Question: I want to post to user time-line with their current activity with photo uploaded by them.
For example:
I voted 'xyz movie'.
..image1.. ..image2.. ..image3..
Mutiple photos possible? If yes, Is there limit of photos.I need to show 3-5 photos
Similar to Candy crush saga game post:
(just for reference,not exactly like this. For curiosity I wanted to know whether this is two posts?)

Which api can we use for this?
Is this possible with FB.ui feed api?
'''
FB.ui(
{
method: 'feed',
to:'the Facebook ID of the person you wanna send',
name: 'Facebook Dialogs',
link: 'http://emplido.com',
picture: 'http://fbrell.com/f8.jpg',
caption: 'Reference Documentation',
description: 'Dialogs provide a simple, consistent interface for applications to interface with users.'
},
function(response) {
if (response && response.post_id) {
alert('Post was published.');
} else {
alert('Post was not published.');
}
}
);
'''
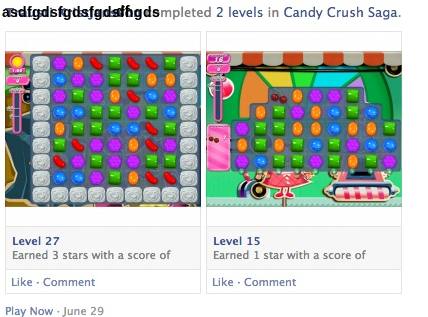
Answer: What you want is called rich stories, you can create them with open graph, <URL> you can see what are the options available.
This is no easy deal, since you have a lot of options, so you really need to read the open graph docs to find which action fits best. In the docs you have a complete "how to", including how to post an action on a users wall with <URL>
Remember that you have to two types of actions, (docs <URL>
I know that documentation isn't the best answer or the one you wanted to, but in this case it's really necessary, as I said before, you have too many options, that allows you to create the best user experience for your app.
Quoting the docs here's a little example on how to create a story with open graph
To publish an action, make an HTTP POST to the following Graph API endpoint:
'''
/{user-id}/{action-type}
'''
>
For common actions, the {action-type} is the name of the action, such as og.likes:
'''
/{user-id}/og.likes
'''
For custom actions, it is a composite of the app namespace and the custom action type:
'''
/{user-id}/{namespace}:{action-type-name}
'''
>
This example is the simplest one.